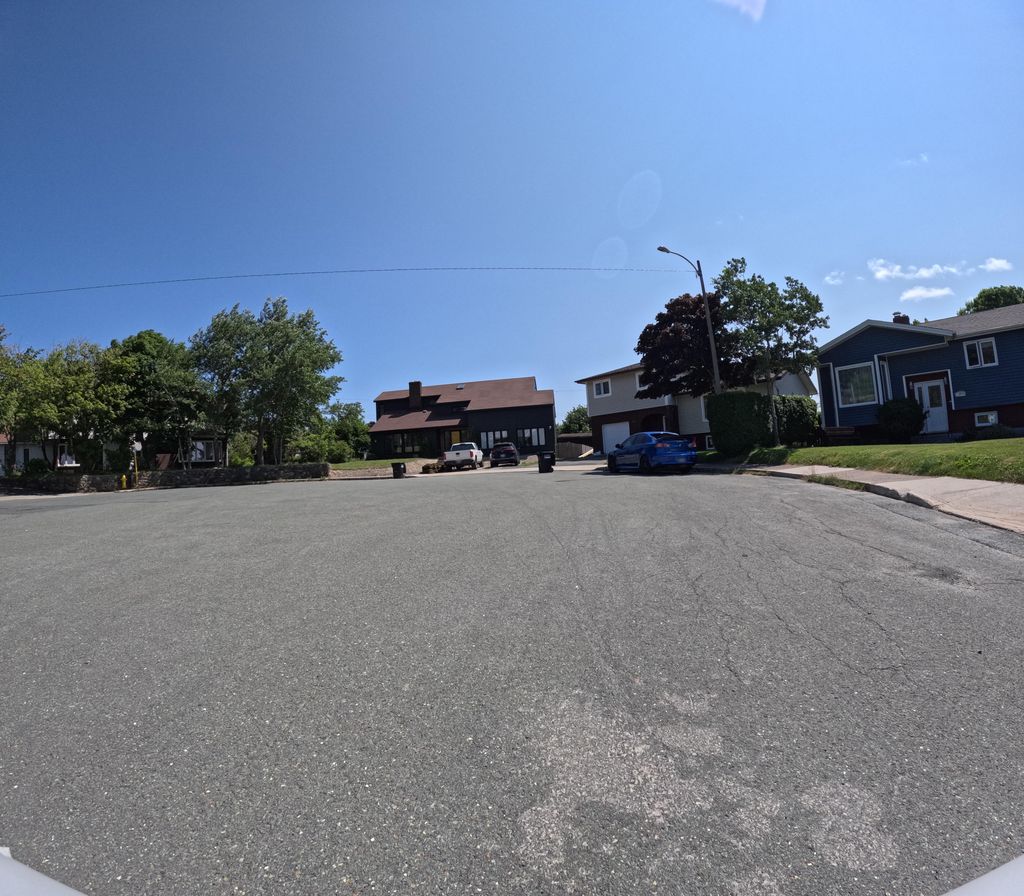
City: st_johns